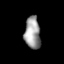
Tissue: prostate
Cell type: T cells
Senescence score: 0.7277
Nuclear area (px): 499
Mean DAPI intensity: 155.307